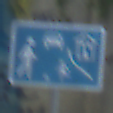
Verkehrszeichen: BeginnVerkehrsberuhigterBereich
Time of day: Midday
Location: Outdoor (Urban)
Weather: Clear
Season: NotSpecified
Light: Natural